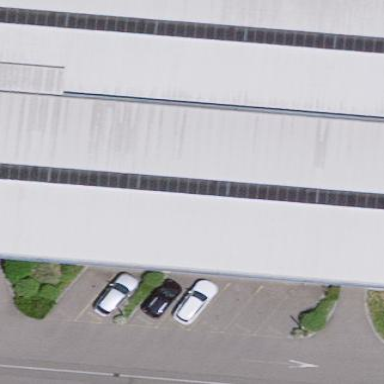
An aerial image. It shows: Industrial building.